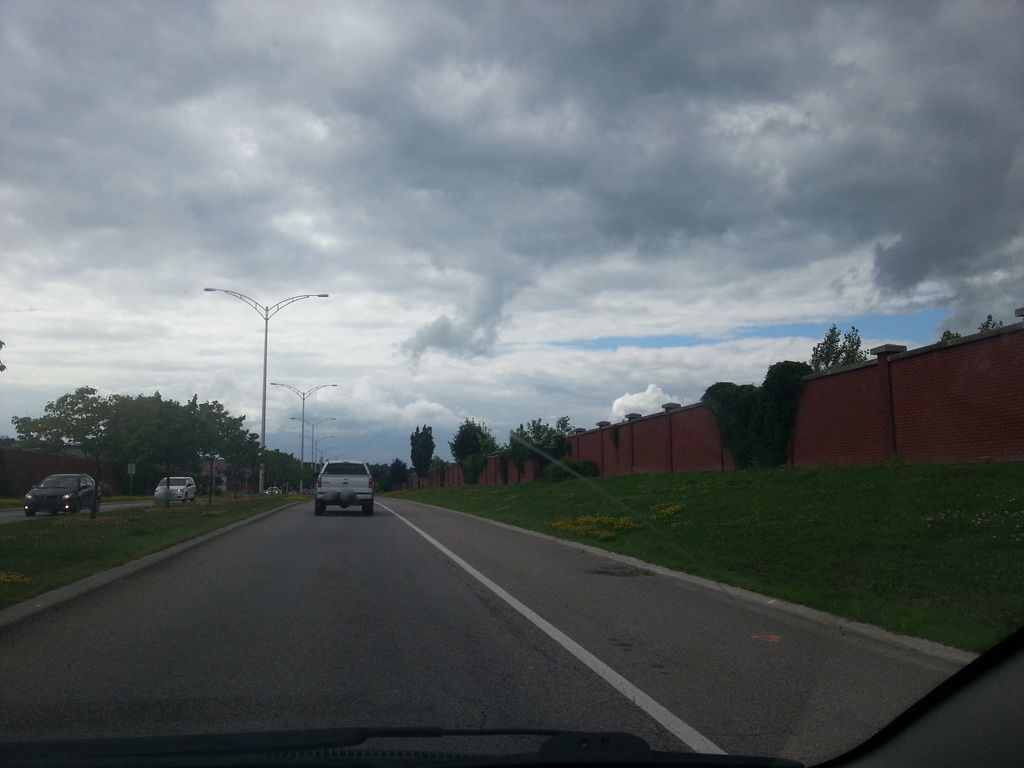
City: ottawa-gatineau